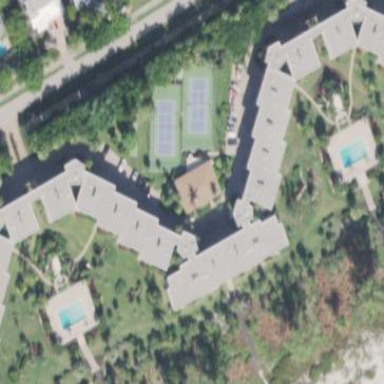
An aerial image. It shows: Hotel.